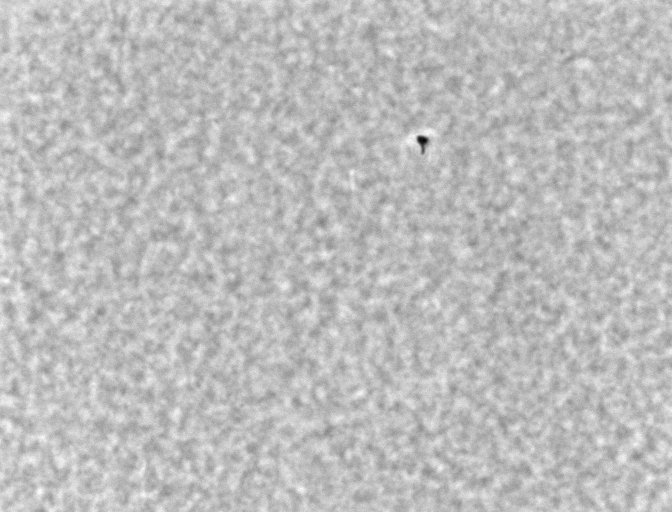
Listeria innocua